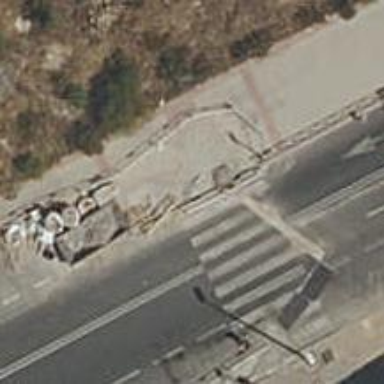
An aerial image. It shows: Zebra crossing on the road.